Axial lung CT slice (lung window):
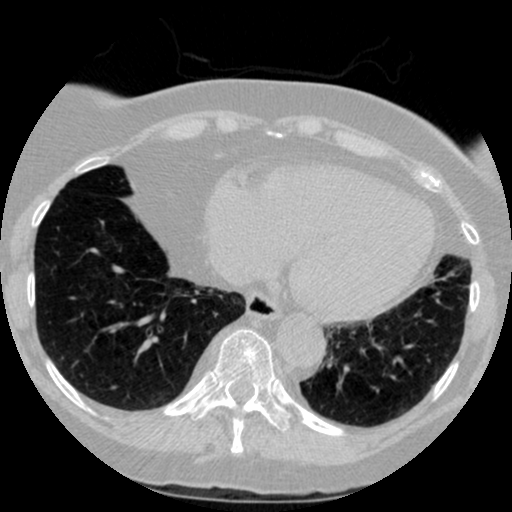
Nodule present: no